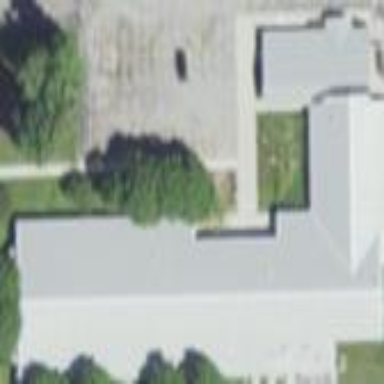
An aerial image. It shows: Government office building.